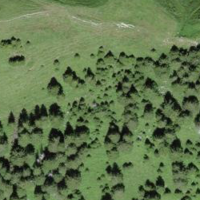
EUNIS habitat code: 23
Species observed at this site:
Campanula glomerata